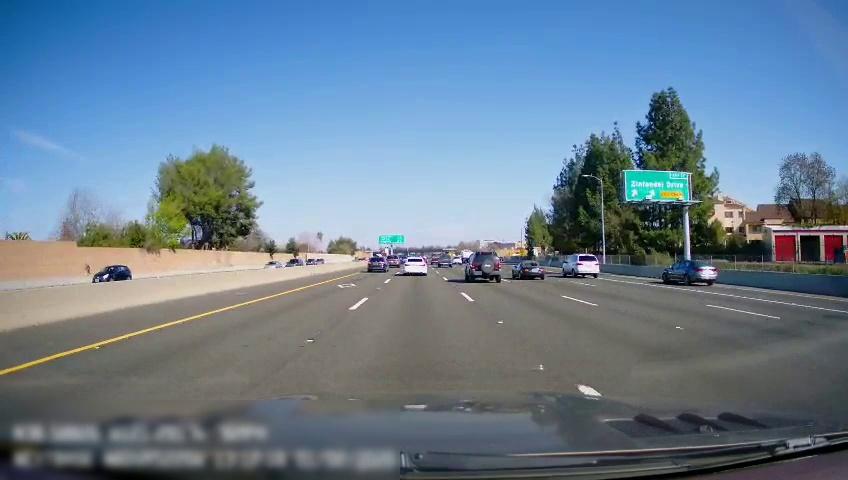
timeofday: Day
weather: Sunny
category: Vehicles | Car
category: Vehicles | Car
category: Vehicles | Car
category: Vehicles | Car
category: Drivable Space
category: Vehicles | Car
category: Vehicles | SUV
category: Vehicles | Truck
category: Vehicles | Car
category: Vehicles | Truck
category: Vehicles | SUV
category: Vehicles | SUV
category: Vehicles | Car
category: Vehicles | Car
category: Lanes | Alternate Lane
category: Lanes | Alternate Lane
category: Lanes | Alternate Lane
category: Lanes | Alternate Lane
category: Lanes | Current Lane
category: Lanes | Current Lane
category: Lanes | Alternate Lane
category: Traffic | Signs
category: Traffic | Signs